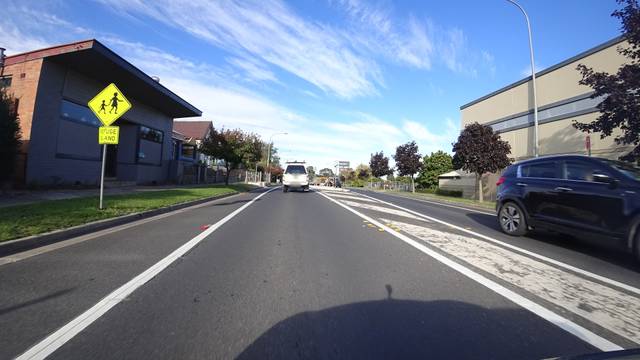
Region: Australia
Coordinates: -33.483, 150.156